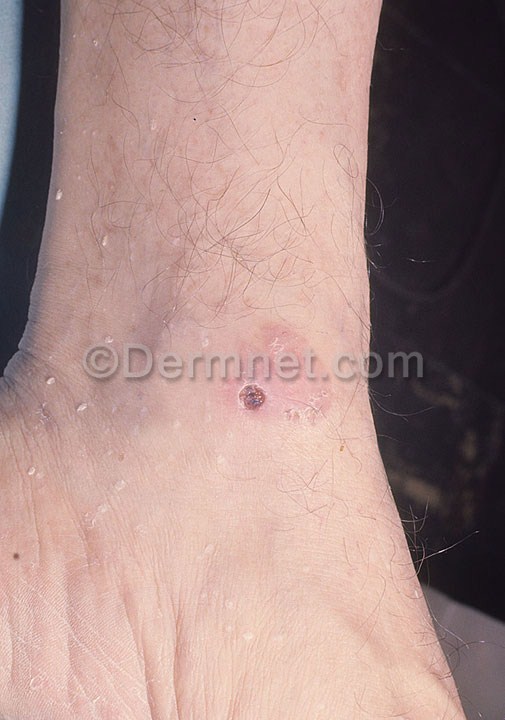
Disease: Actinic Keratosis Basal Cell Carcinoma and other Malignant Lesions